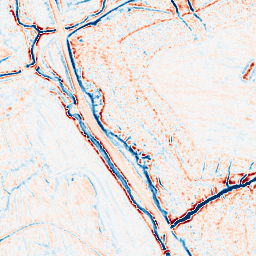
Category: edge_preserving
Decomposition family: bilateral
Decomposition parameters: d: 9
sigma_color: 150
sigma_space: 25
Upsampling method: sinc_hamming
Upsampling parameters: scale: 2
kernel_size: 4
Upsampling scale: 2